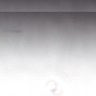
Metastatic tissue present: no